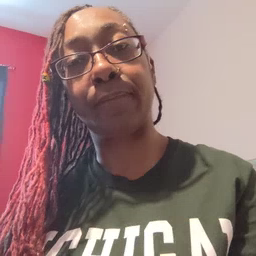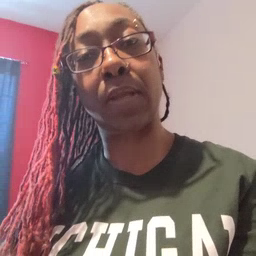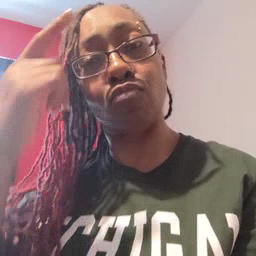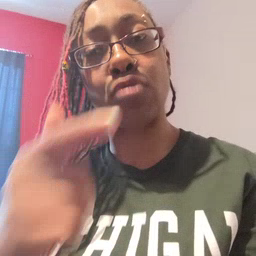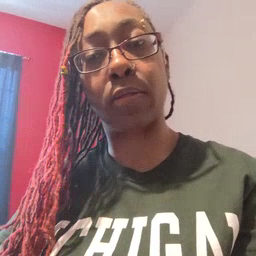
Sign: brother